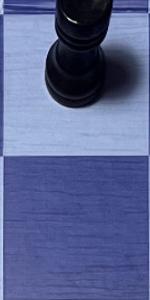
Label: Empty